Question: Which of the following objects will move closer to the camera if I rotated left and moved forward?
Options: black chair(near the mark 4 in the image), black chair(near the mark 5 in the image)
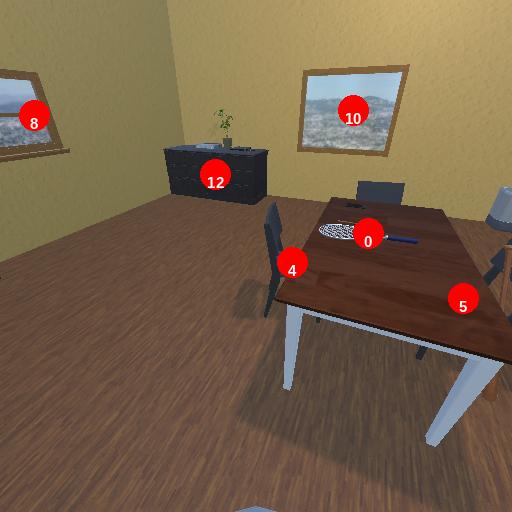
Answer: black chair(near the mark 4 in the image)